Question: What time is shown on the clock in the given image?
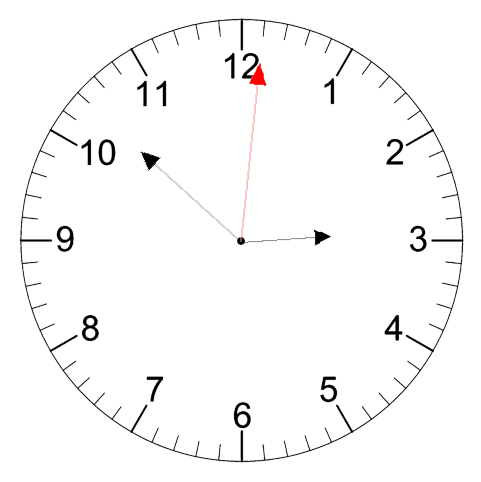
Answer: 02:52:01